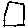
Label: square